I will show an image sequence of human cooking. I have annotated the images with numbered circles. Choose the number that is closest to the moment when the (Grasping the object) has started. You are a five-time world champion in this game. Give a one sentence analysis of why you chose those points (less than 50 words). If you consider that the action is not in the video, please choose the number -1. Provide your answer at the end in a json file of this format: {"points": []}
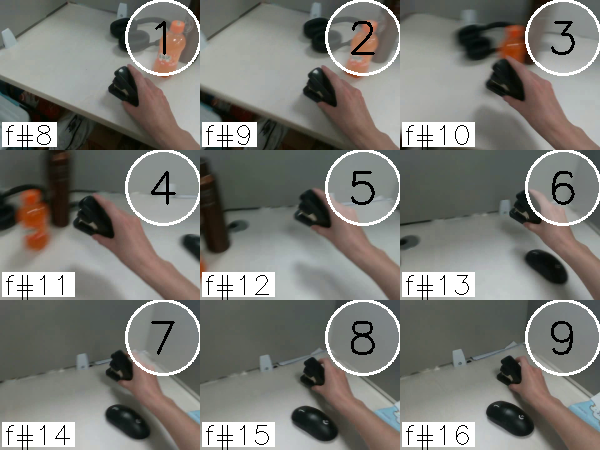
Frame 1 shows the clearest moment of hand-object contact.
{"points": [1]}